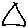
Label: triangle